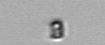
Label: Chaetoceros_tenuissimus